Field crop: tomato
Growth stage: 2
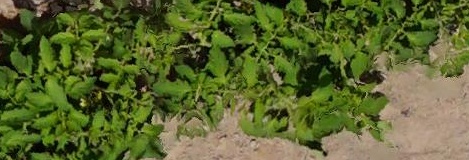
Species: tomato